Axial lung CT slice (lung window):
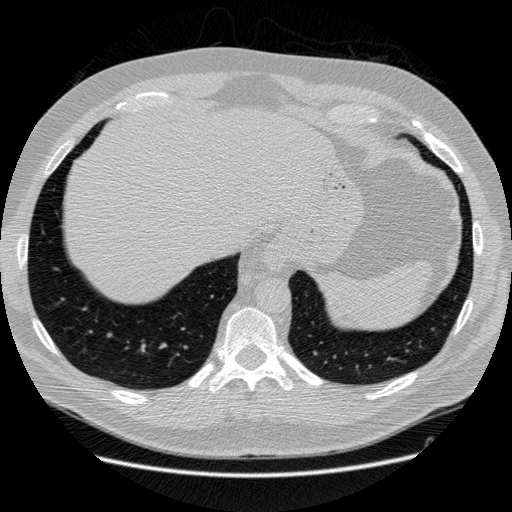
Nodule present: no